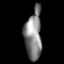
Tissue: lung
Cell type: Endothelial cells
Senescence score: 0.5434
Nuclear area (px): 841
Mean DAPI intensity: 129.634